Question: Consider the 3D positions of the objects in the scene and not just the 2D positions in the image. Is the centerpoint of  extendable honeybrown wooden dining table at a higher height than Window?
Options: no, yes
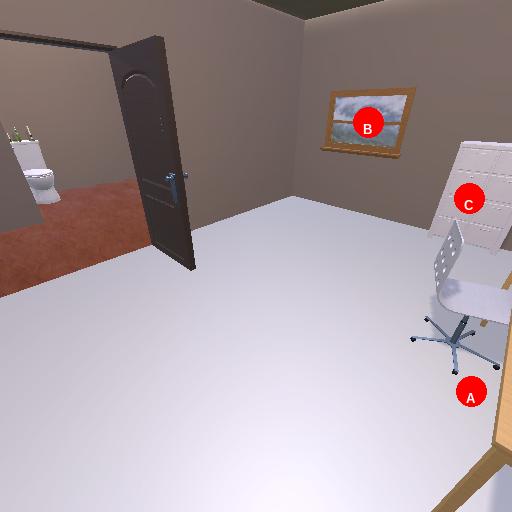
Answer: no